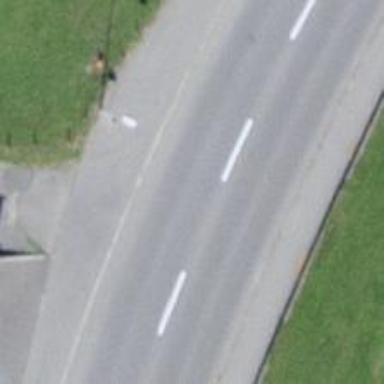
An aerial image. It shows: Primary highway.